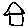
Label: house